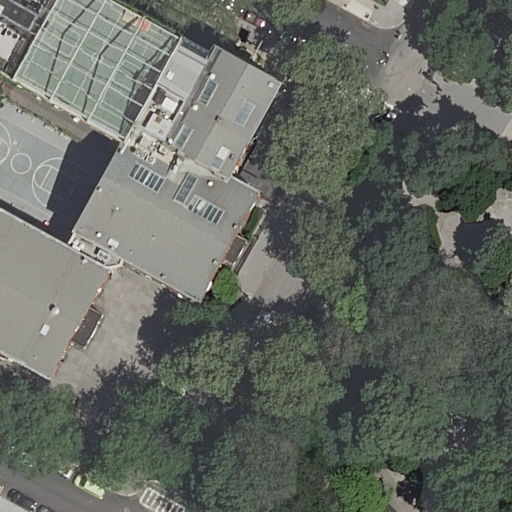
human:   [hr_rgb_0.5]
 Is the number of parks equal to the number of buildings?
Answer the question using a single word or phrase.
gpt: no

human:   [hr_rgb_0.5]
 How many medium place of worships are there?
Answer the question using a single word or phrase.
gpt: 0

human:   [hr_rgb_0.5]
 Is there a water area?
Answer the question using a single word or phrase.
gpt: no

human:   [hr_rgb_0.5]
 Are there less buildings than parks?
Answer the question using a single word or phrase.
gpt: no

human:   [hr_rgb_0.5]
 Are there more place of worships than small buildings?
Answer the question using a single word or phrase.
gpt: no

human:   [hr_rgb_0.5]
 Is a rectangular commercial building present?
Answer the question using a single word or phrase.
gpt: no

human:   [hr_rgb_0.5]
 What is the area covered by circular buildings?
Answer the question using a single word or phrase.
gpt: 0m2

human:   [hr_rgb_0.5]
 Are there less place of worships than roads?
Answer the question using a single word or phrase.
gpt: yes

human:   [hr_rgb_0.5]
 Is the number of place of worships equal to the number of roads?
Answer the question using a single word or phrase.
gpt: no

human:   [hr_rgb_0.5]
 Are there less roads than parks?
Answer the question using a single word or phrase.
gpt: no

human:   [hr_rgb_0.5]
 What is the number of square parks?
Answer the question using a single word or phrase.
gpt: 0

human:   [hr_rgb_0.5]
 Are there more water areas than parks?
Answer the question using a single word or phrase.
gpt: no

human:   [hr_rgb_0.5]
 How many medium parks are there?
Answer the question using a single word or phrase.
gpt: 0

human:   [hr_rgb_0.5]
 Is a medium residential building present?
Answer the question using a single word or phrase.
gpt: yes

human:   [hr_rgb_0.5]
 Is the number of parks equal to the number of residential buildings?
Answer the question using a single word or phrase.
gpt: no

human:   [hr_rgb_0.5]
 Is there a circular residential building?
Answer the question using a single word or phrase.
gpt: no

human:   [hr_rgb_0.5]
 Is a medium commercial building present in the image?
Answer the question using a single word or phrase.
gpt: no

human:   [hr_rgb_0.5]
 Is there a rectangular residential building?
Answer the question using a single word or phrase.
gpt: no

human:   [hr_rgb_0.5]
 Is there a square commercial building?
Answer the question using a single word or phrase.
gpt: no

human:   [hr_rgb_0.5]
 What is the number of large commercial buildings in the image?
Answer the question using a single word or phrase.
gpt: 0

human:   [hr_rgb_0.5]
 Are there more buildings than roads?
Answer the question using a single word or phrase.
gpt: no

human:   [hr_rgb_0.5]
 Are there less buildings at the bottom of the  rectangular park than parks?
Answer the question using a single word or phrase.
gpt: yes

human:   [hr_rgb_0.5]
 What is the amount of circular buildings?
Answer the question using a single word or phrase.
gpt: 0

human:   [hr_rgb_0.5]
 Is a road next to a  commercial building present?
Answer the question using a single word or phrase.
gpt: no

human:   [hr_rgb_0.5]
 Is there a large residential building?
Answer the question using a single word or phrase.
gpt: yes

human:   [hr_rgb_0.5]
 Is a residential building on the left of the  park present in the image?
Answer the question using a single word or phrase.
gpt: yes

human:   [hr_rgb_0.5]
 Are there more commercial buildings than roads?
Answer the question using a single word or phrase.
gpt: no

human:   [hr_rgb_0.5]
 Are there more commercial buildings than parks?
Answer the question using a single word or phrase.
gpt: no

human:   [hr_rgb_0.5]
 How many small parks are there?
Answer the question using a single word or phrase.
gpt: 0

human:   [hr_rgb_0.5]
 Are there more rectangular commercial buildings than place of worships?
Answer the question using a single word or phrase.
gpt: no

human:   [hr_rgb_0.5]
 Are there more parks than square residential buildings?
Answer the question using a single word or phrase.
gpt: yes

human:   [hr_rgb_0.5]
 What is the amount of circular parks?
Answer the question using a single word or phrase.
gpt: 0

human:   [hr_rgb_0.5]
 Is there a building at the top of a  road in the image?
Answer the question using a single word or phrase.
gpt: yes

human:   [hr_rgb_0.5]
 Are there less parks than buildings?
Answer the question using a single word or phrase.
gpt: yes

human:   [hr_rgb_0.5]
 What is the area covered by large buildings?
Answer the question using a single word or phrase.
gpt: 708m2

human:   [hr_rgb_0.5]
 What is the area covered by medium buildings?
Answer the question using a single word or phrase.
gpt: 497m2